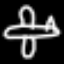
Label: airplane